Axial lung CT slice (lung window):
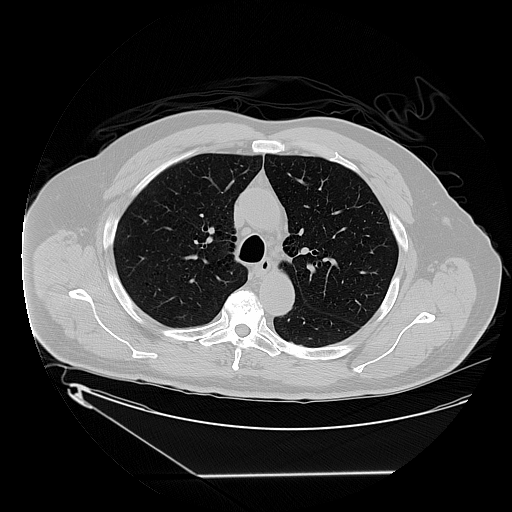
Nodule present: no